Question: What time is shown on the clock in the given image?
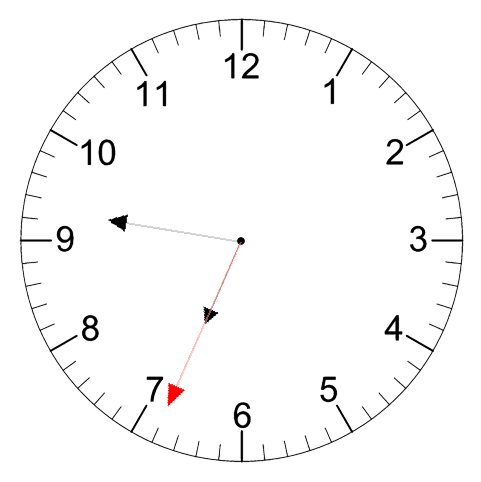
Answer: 06:46:34